Field crop: maize
Growth stage: 2
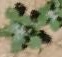
Species: chenopodium